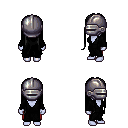
a pixel art fantasy rpg character, female body template, dark elf, purple skin, gray robe, red pants, black extra-long hairstyle, metal helm, four views (front, back, left, right), 2x2 character sprite sheet, small pixel art, hard edges, no anti-aliasing